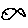
Label: fish